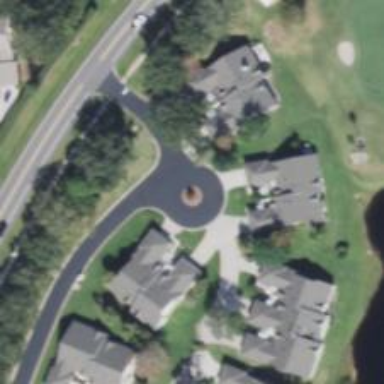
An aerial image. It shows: Turning loop road at roundabout.